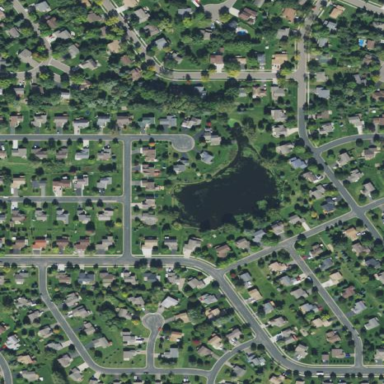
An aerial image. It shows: Single-family residential area.